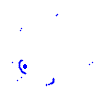
Particle: pion